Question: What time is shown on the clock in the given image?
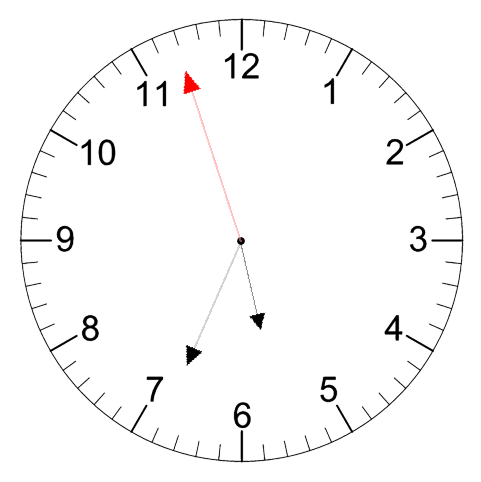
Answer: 05:33:57